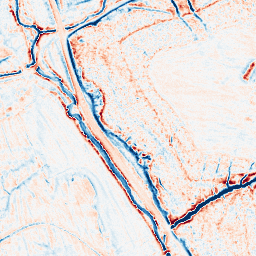
Category: edge_preserving
Decomposition family: anisotropic_diffusion
Decomposition parameters: iterations: 50
kappa: 50
gamma: 0.05
Upsampling method: cubic_catmull_rom
Upsampling parameters: scale: 2
Upsampling scale: 2